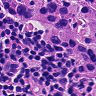
Metastatic tissue present: yes